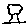
Label: tree